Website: apple
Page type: payment
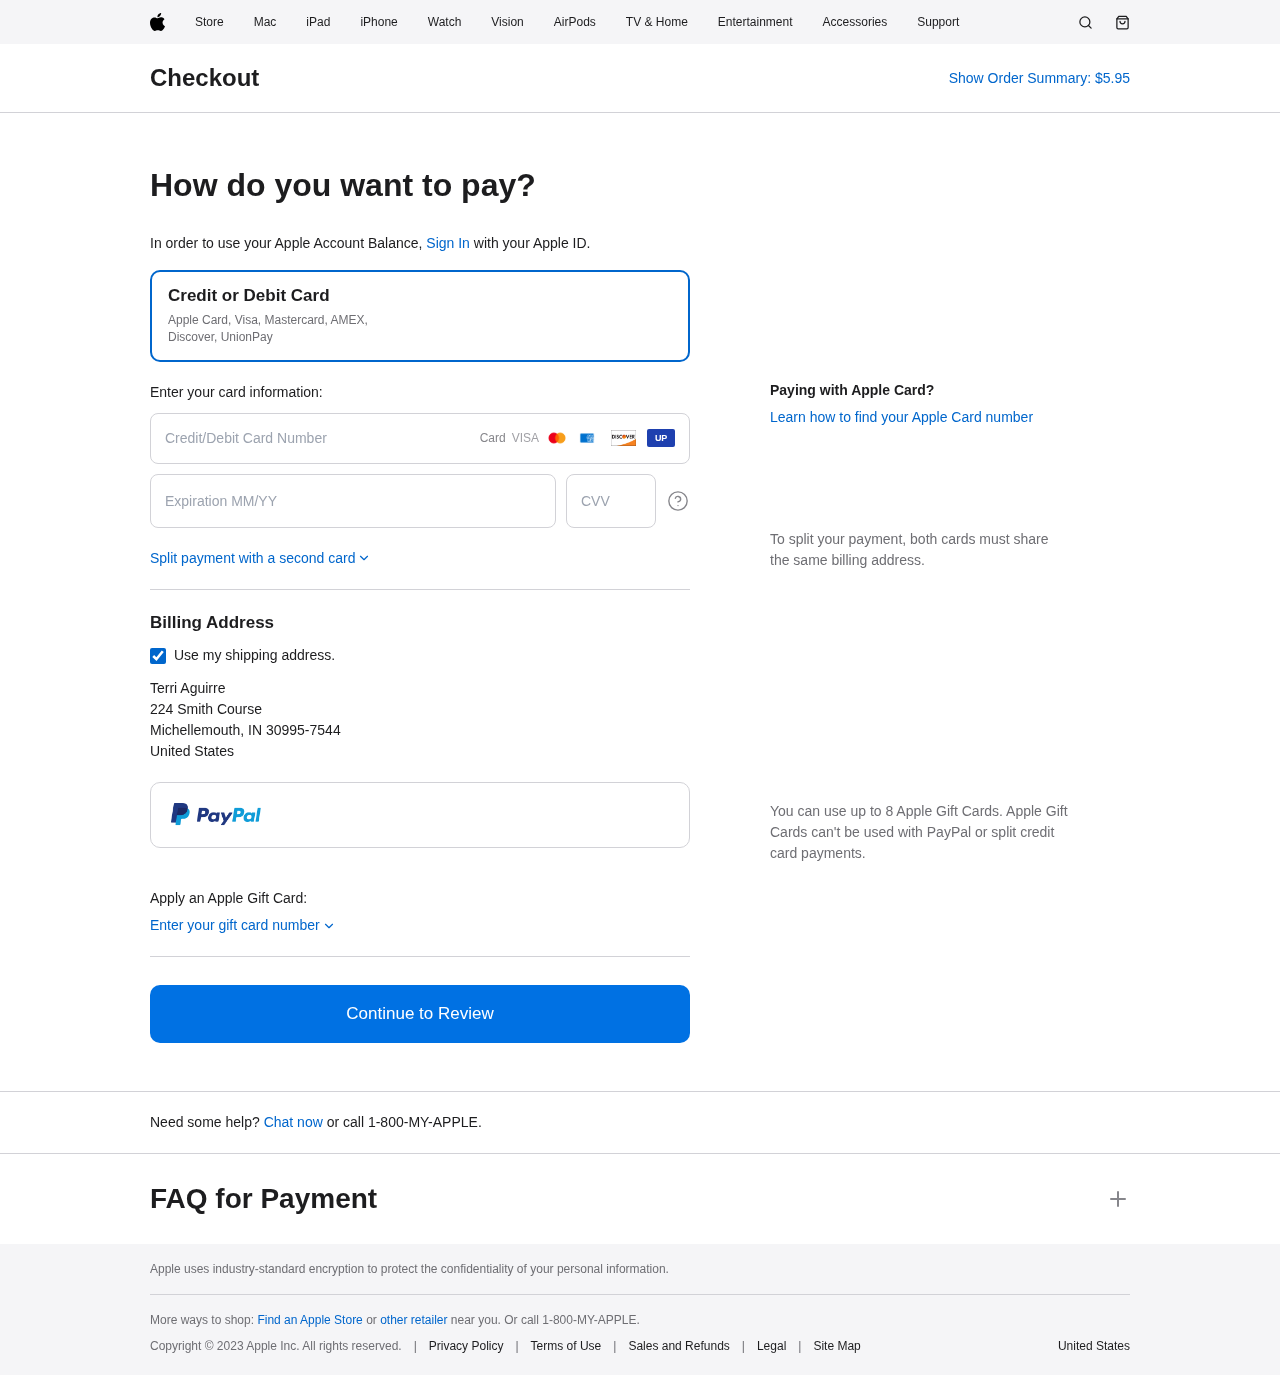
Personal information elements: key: PII_CARD_CVV
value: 033
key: PII_CARD_EXPIRY
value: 12/30
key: PII_CARD_NUMBER
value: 6011 3347 4371 2934
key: PII_COUNTRY
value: United States
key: PII_FULLNAME
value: Terri Aguirre
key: PII_STREET
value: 224 Smith Course
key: PII_CITY_STATE_ZIP
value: Michellemouth, IN 30995-7544
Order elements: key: ORDER_TOTAL
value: $5.95